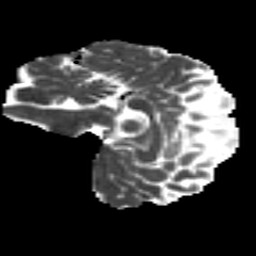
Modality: MD
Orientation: sagittal
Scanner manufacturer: siemens
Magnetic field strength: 3 T
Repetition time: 4.16 s
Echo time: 0.0806 s